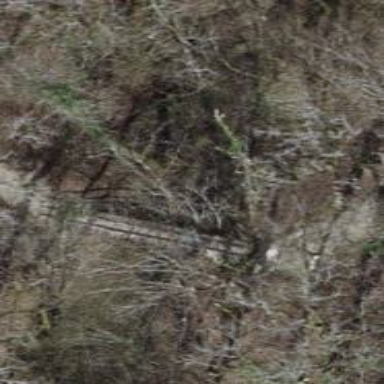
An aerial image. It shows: Path leading to bridge.